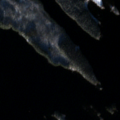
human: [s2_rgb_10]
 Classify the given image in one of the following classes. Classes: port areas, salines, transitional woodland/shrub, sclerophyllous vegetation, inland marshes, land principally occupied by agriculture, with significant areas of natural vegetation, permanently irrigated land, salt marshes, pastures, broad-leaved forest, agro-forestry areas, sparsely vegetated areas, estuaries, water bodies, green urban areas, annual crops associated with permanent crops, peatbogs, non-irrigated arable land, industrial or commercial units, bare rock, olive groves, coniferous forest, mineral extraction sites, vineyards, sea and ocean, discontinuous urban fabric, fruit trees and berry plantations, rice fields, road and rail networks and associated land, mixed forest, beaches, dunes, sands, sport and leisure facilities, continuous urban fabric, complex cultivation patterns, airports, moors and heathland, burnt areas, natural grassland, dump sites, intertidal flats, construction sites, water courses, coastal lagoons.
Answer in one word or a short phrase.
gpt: coniferous forest, mixed forest, water bodies